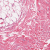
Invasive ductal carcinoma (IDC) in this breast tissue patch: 0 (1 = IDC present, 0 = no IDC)